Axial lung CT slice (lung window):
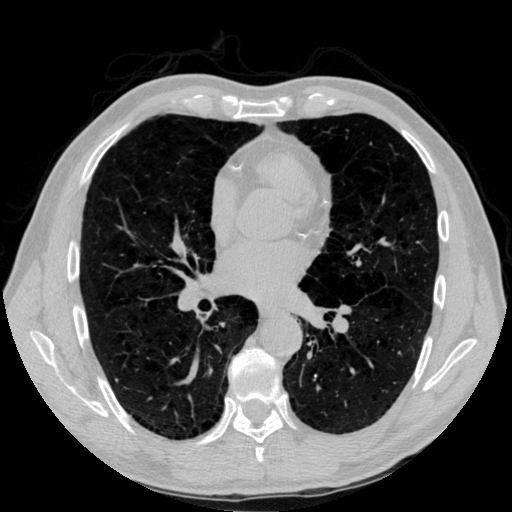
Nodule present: yes
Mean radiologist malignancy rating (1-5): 1